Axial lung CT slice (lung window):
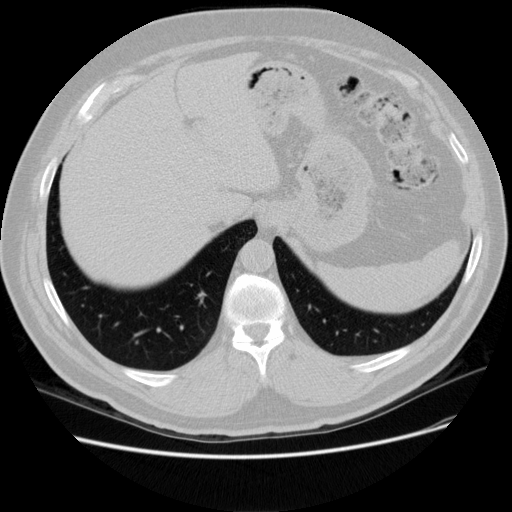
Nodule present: no